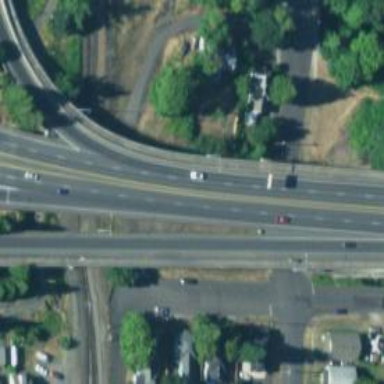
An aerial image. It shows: Expressway bridge with asphalt surface at the trunk highway level.